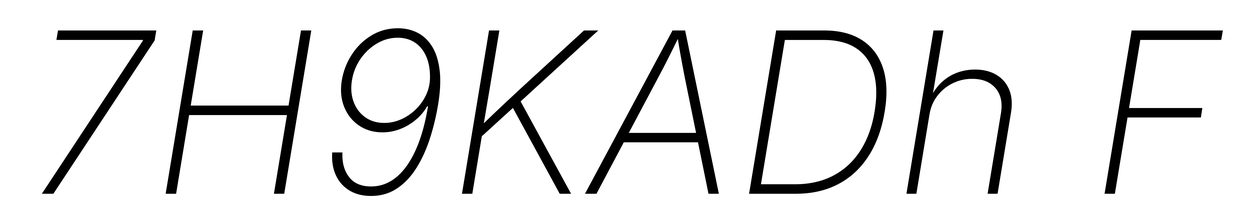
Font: Inter-Italic_ExtraLight_Italic